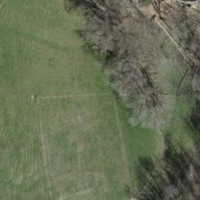
EUNIS habitat code: 24
Species observed at this site:
Pseudochorthippus parallelus
Chorthippus biguttulus
Gomphocerippus rufus